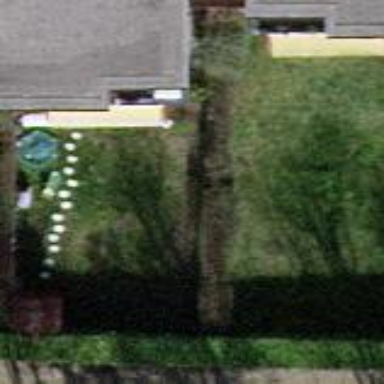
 designed for leisure activities on land."